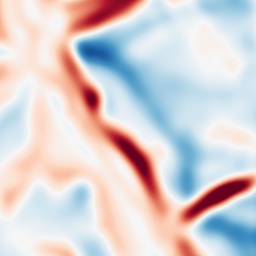
Category: multiscale
Decomposition family: log
Decomposition parameters: sigma: 10
Upsampling method: lanczos
Upsampling parameters: scale: 8
Upsampling scale: 8